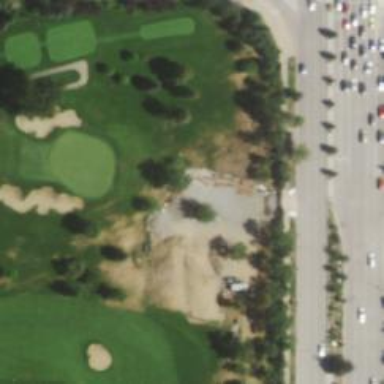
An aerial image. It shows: Path with grade1 track type. It is Golf Cart path.